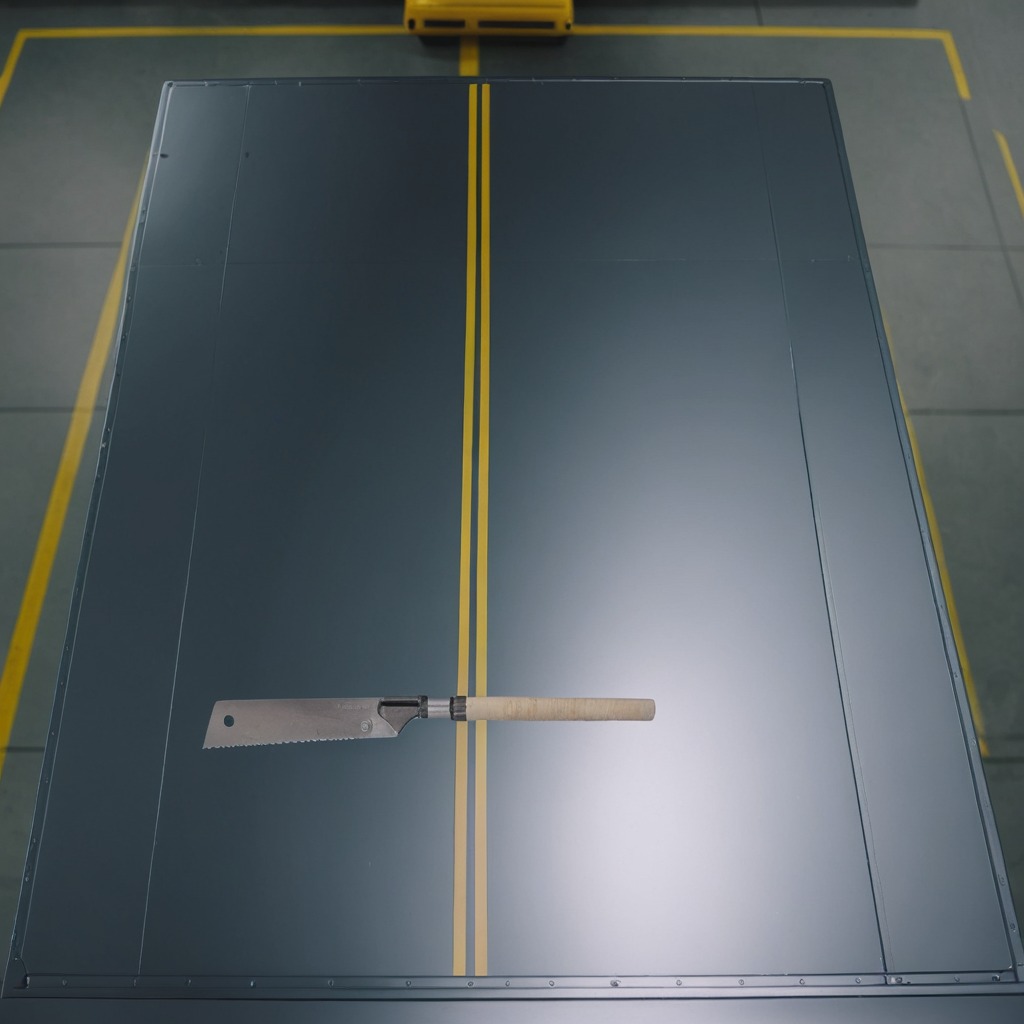
A handheld metal saw is lying on the toolbox surface in an airplane hangar workshop 8K.